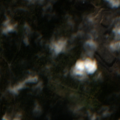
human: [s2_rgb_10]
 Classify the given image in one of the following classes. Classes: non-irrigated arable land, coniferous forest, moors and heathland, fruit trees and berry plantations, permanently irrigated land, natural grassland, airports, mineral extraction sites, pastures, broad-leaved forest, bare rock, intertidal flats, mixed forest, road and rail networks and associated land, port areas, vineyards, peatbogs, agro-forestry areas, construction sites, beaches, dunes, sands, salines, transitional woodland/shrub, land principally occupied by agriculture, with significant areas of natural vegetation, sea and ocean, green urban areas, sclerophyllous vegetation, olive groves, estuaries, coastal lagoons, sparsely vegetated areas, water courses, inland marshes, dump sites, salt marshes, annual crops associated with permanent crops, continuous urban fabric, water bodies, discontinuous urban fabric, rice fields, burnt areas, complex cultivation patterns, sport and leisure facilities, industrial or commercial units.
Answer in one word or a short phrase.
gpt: mineral extraction sites, broad-leaved forest, coniferous forest